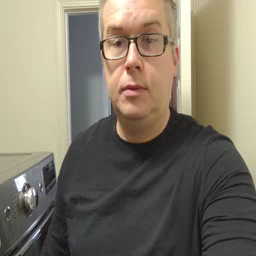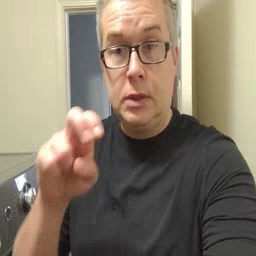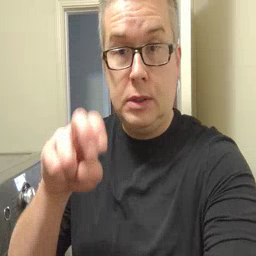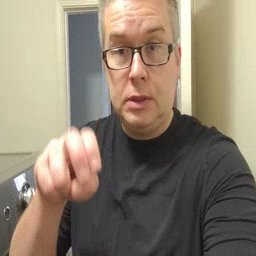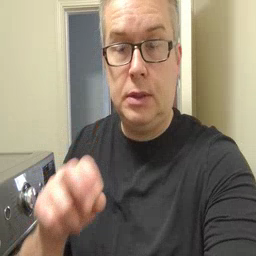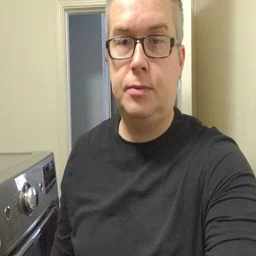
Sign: chair